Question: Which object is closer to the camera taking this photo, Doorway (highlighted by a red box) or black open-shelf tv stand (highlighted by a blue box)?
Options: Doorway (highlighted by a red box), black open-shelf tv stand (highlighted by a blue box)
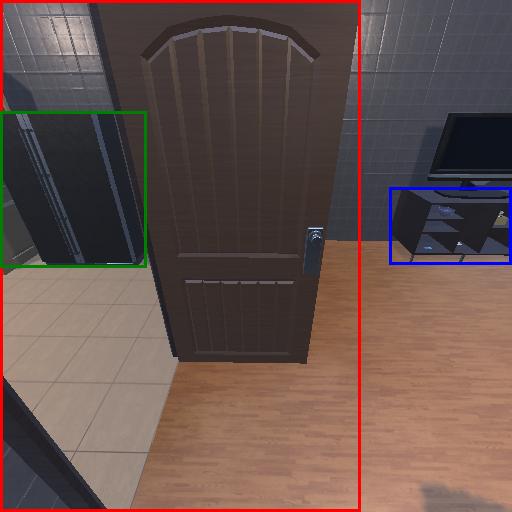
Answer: Doorway (highlighted by a red box)